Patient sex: F
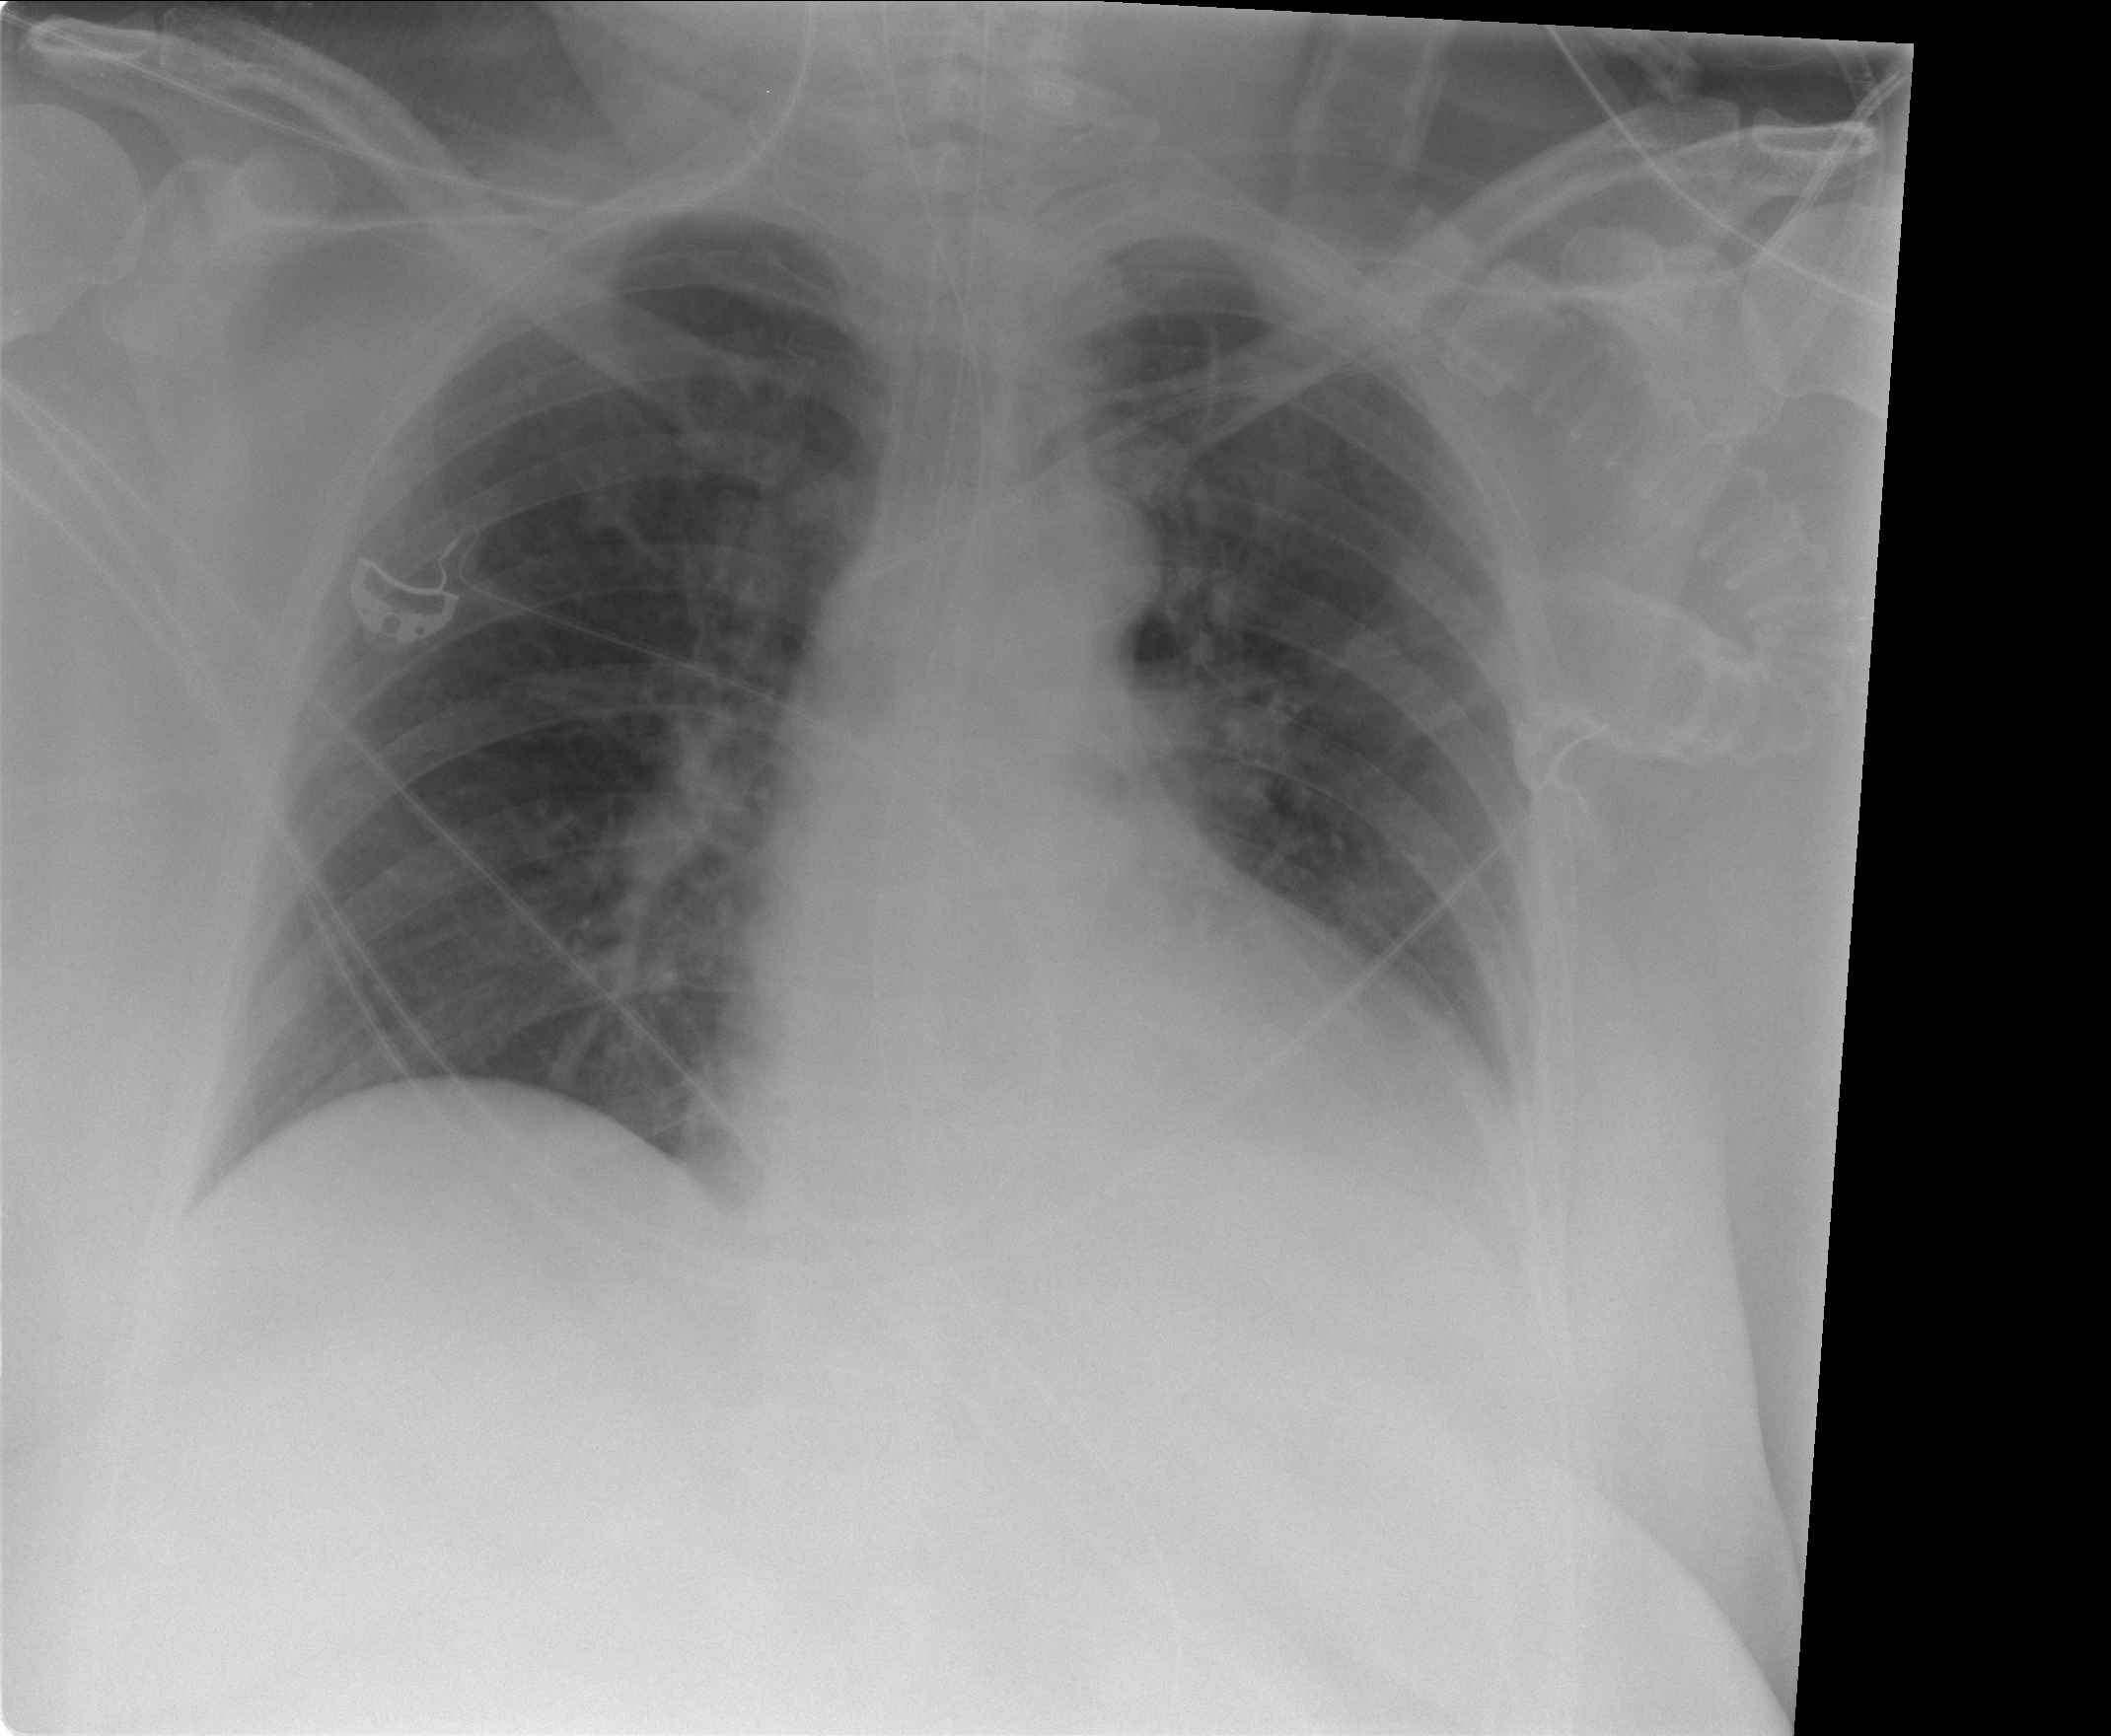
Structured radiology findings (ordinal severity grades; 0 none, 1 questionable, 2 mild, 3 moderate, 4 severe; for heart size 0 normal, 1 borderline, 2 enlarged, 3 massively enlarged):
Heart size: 2
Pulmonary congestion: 1
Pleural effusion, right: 0
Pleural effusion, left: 0
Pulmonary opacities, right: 0
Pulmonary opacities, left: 0
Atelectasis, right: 0
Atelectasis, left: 0